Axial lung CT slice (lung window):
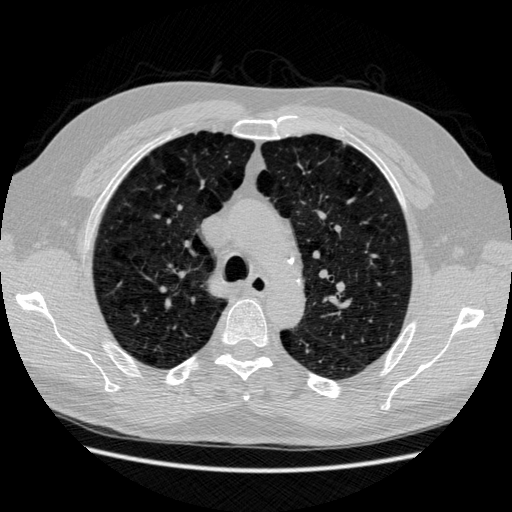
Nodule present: no